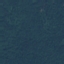
Land use / land cover class: Forest